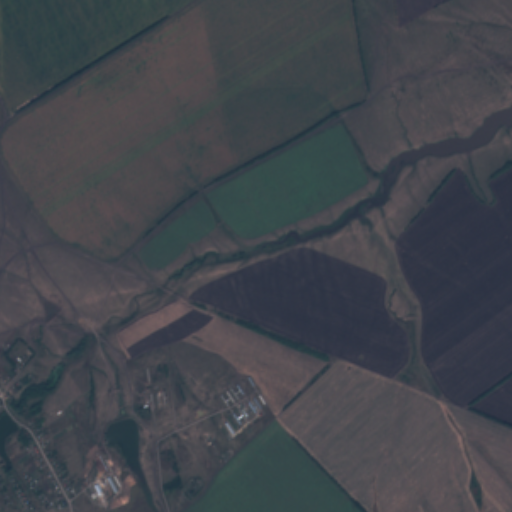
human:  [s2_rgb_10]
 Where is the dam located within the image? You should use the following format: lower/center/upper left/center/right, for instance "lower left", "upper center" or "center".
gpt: The dam is located in the lower left of the image.
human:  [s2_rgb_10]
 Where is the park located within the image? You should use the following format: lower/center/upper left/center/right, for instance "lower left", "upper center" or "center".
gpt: The park is located in the lower center of the image.
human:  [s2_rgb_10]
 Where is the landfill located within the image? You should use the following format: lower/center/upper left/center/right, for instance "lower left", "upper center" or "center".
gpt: There is no landfill in the image.